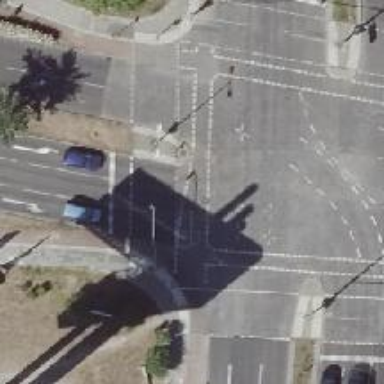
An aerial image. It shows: Road crossing with traffic signals.